Question: I'm starting to learn UML and I'm a little confused. I have the following use case diagram:

I'm asking this because I want to draw my diagrams correctly in order to anybody with correct knowledge of UML can understand and not just draw the diagrams in a way that just I understand.
Now for the reason I used here is why;
After reading the section 5.3 of the book UML 2 and the unified Process, I think that what I'm trying to do is , specially after looking at the example in page 100. This example shows a use case called that as stated in the page 101 is an .
We read that
>
And that's what I'm trying to represent in my diagram. I have an use case and this use case is never going to be executed as it is. It needs child, or in this case, children to specialize it because the system is going to turn on by IR or by KNOB and never just turn ON, that's abstract.
So the thing here is that I'm not sure about the multiple generalization and If doing this is correct. Or shall I change for example the and use cases for and use cases and make these the children of and add and use cases and make these the children of , and so on?
Thanks!!
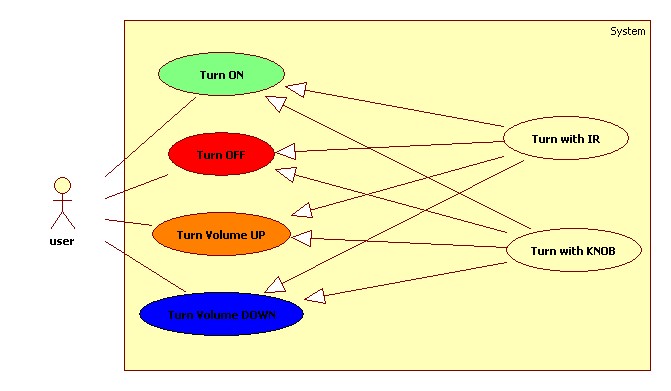
Answer: About you question: the most common approach I have seen, is to have one activity diagram per use case.
A few points about your use case diagram:
1- I have never seen multiple specialization in use case diagrams. you may want to reconsider that. When use case A (child) specializes use case B (parent) it inherits all the preconditions, post-conditions, main flow and alternative flow steps. I can guess that this features are not the same for your parent use cases (for example turn volume up and turn on); therefore multiple specialization does not makes sense here, to say the least.
2- Use case generalization should be avoided unless it adds real value to your model. It is not very intuitive and makes your diagrams vague.
3- This use case diagram seems to have the tendency to view use cases as classes and generalization as inheritance; which is not correct.
4- You may want to reconsider the level of granularity of your use cases as well; turn on with IR/Knob and turn off with IR/Knob may all be integrated in one reasonable sized use case with some alternative flows. But this is a choice you make as a requirements engineer, anyone may do it differently.
I recommend you take a look at section 5.3 of <URL> book which is about use case generalization.
Let's assume you want to keep separate use cases for turning on and off and focus on one use case (turning on):
1- If the steps for turning on with IR are totally different from turning on with knob, make the turn on use case abstract and do not write any spec (text) or draw any activity diagram for it. Then specialize two use cases called turn on with knob and turn on with IR which are concrete with separate specs and/or activity diagrams.
2- If the steps for turning on with IR are almost the same as turning on with knob except for one step where the user chooses IR or Knob; you could use alternative flows. In this case you can have only one use case with one spec and/or one activity diagram.
Do the same for other three use cases.